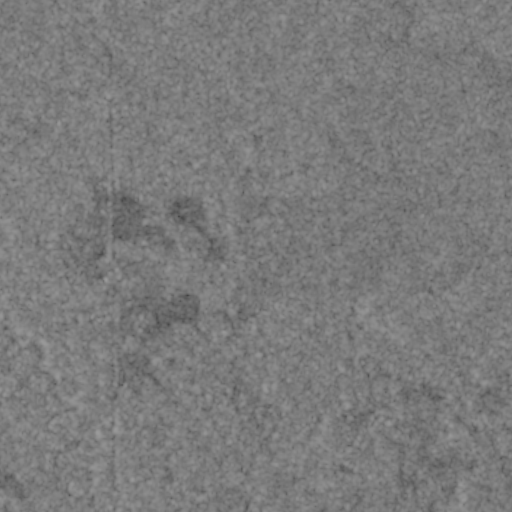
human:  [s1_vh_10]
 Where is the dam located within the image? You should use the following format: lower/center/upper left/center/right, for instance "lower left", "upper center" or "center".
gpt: The dam is located in the lower right of the image.
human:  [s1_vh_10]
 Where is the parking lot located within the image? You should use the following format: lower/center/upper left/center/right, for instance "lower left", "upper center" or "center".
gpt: The parking lot is located in the center left of the image.
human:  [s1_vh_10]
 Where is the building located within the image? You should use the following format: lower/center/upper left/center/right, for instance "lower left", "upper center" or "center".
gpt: The building is located in the lower right of the image.
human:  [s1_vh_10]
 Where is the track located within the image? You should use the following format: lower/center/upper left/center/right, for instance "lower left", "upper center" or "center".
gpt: There is no track in the image.

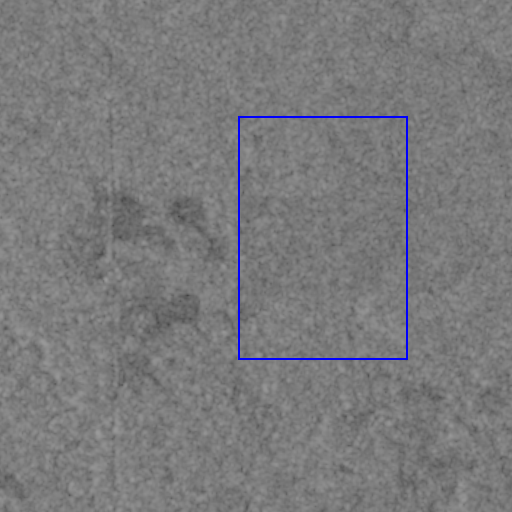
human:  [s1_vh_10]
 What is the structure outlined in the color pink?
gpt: There is no pink outline.
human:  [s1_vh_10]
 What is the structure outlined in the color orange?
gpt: There is no structure outlined in orange.